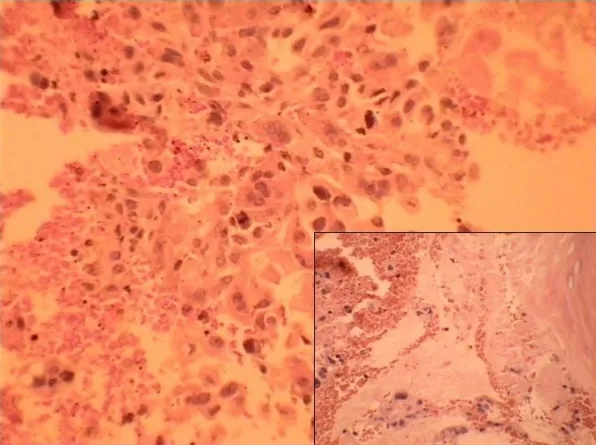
Section examined from bone marrow biopsy showing a metastatic adenocarcinoma.
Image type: pathology (h&e)